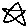
Label: star